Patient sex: F
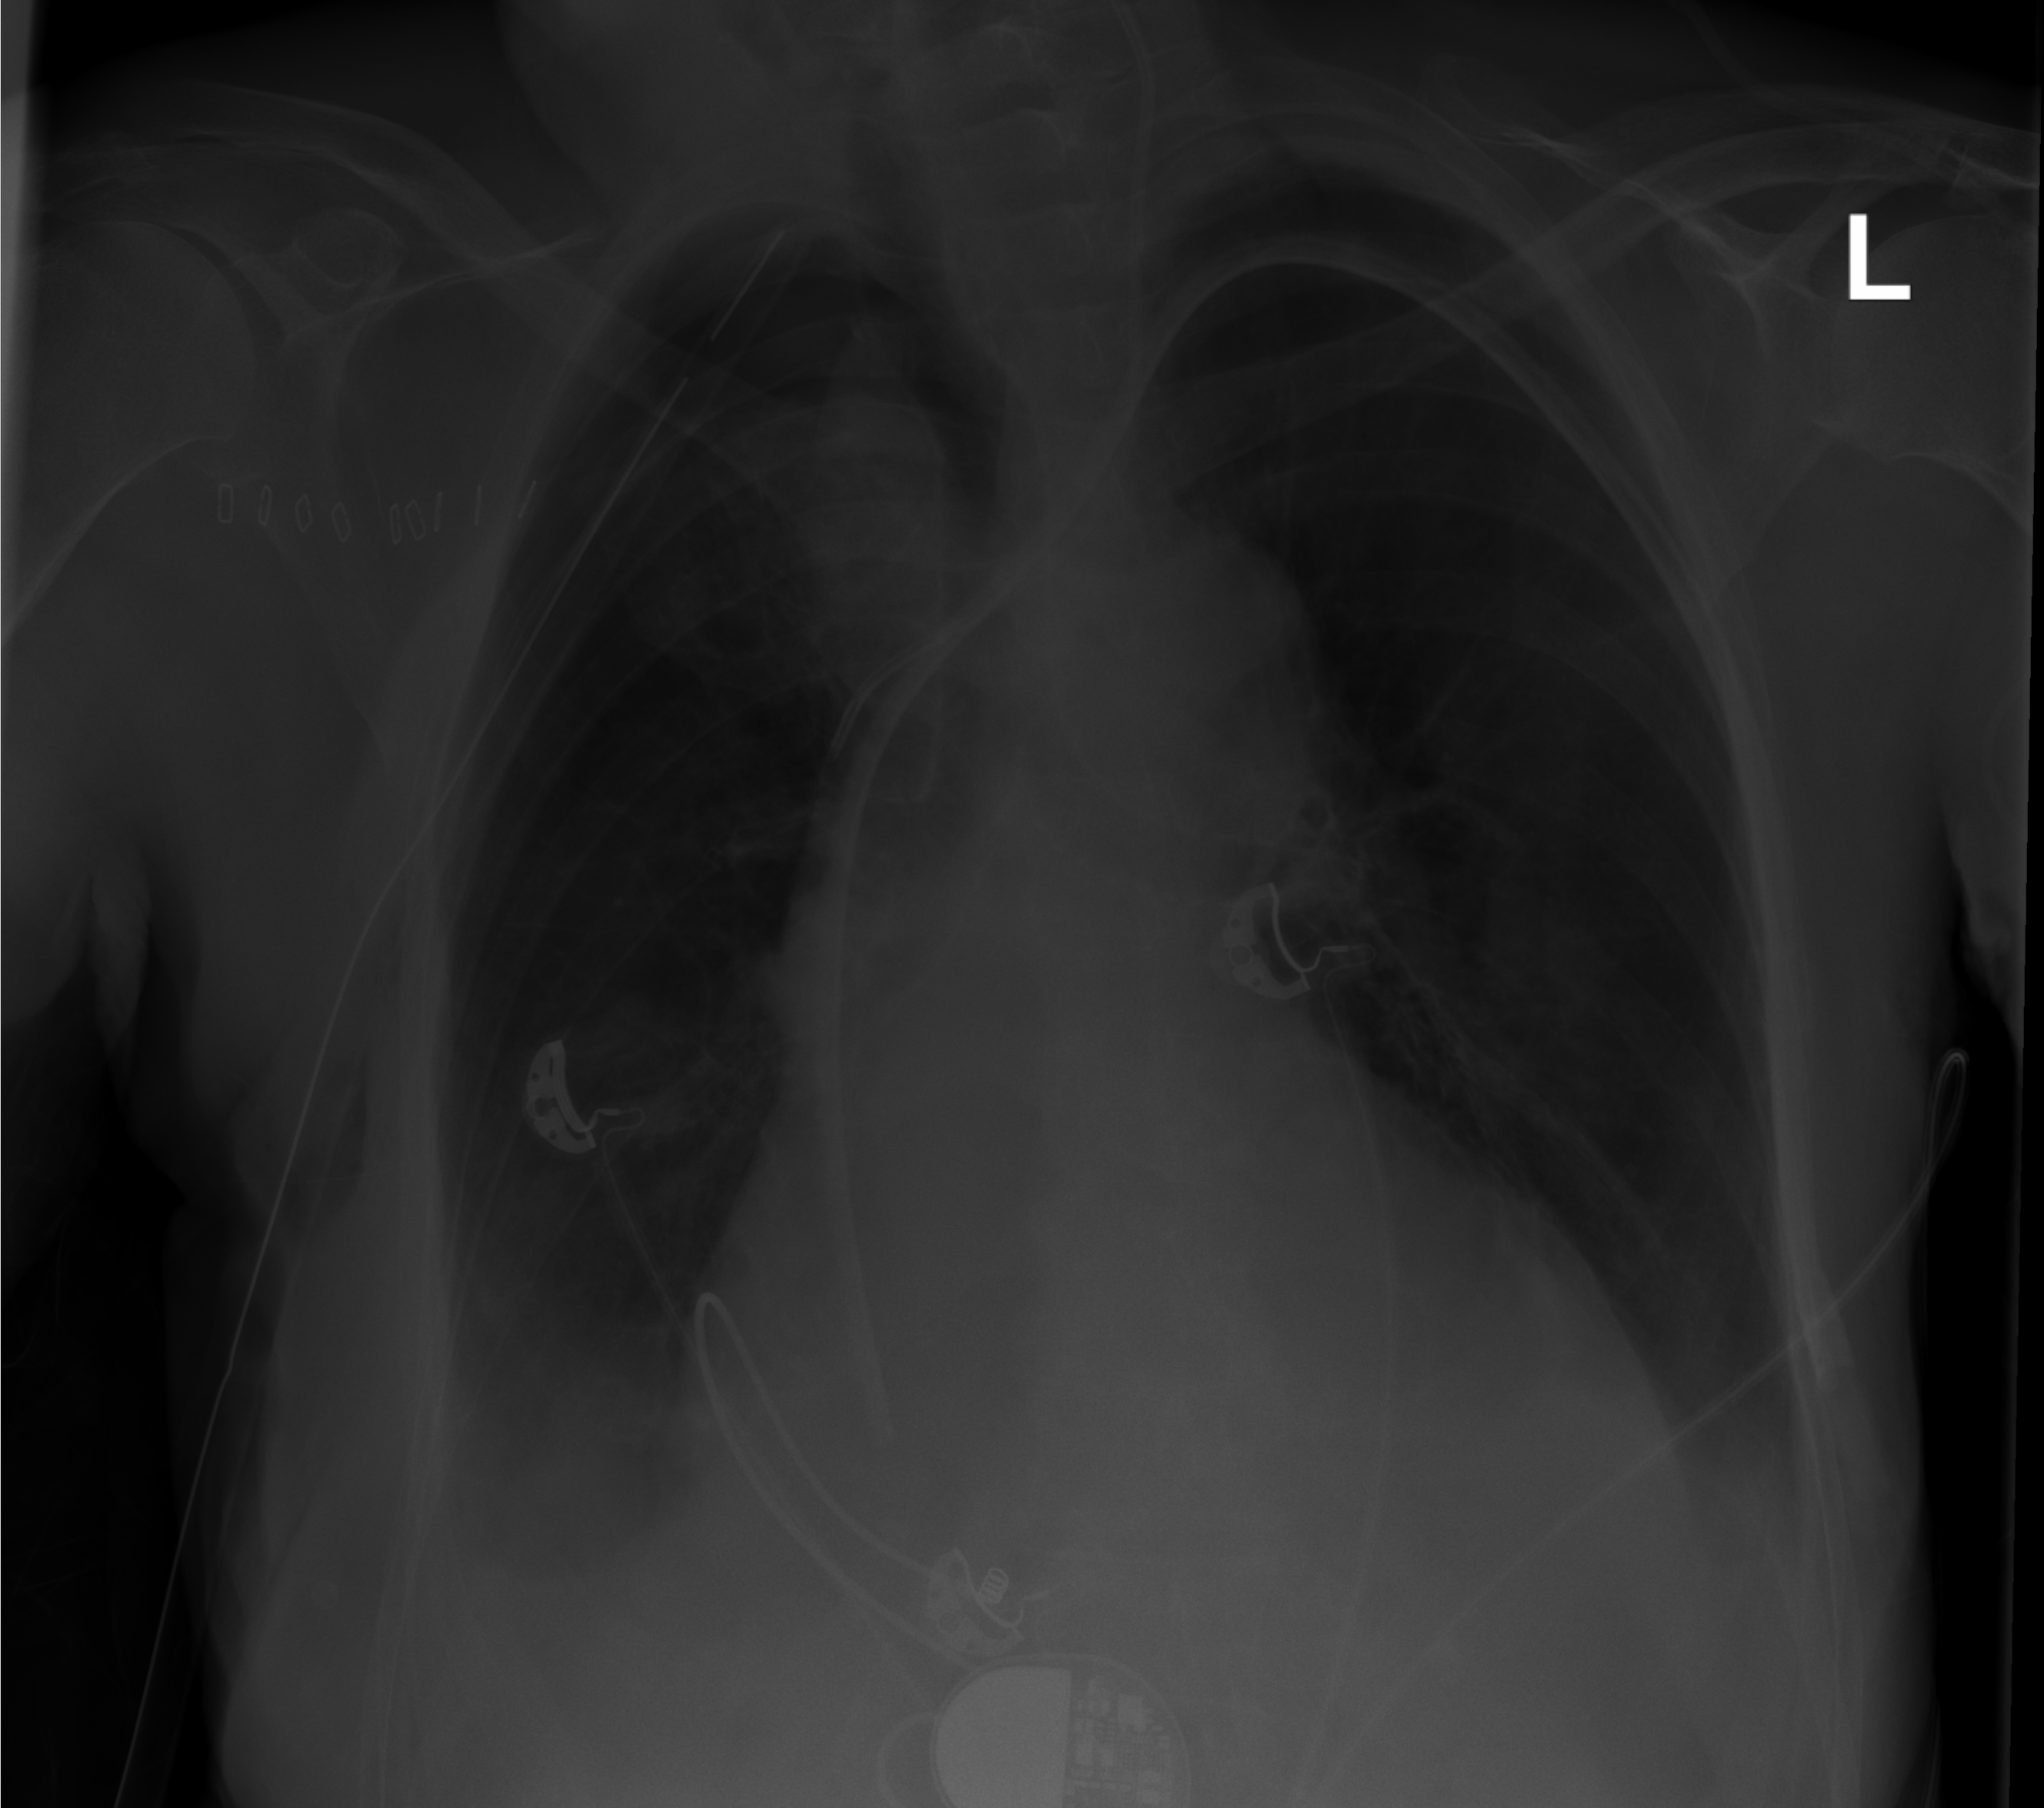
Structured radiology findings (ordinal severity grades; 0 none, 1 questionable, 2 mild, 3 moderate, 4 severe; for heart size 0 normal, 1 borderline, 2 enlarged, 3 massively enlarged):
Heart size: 0
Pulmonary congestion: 0
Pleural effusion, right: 2
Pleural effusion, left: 2
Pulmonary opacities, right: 0
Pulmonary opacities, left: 0
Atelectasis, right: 2
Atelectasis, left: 2